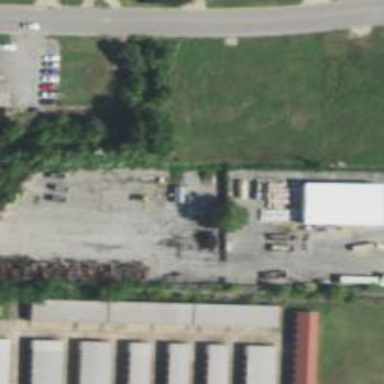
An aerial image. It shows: Recycling center with scrap metal recycling facilities.